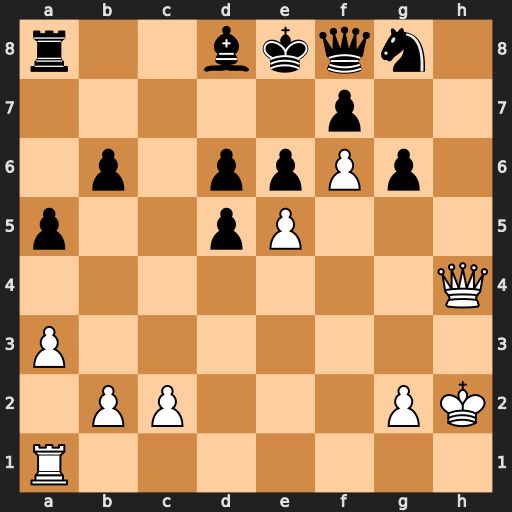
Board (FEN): r2bkqn1/5p2/1p1ppPp1/p2pP3/7Q/P7/1PP3PK/R7
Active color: w
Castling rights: q
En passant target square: -
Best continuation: Qa4+ b5 Qxb5#